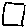
Label: square